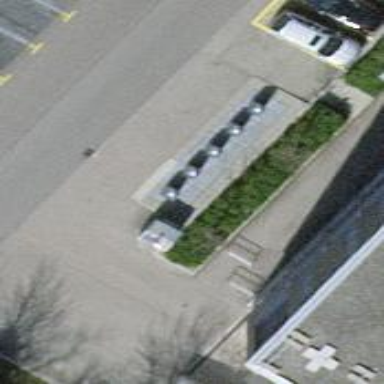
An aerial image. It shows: Recycling container at amenity designated for recycling.